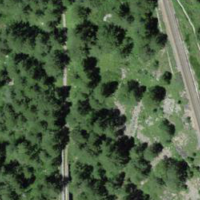
EUNIS habitat code: 41
Species observed at this site:
Larix decidua